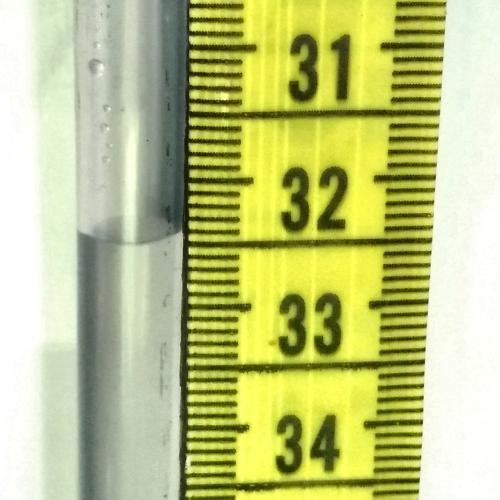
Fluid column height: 32.4 cm